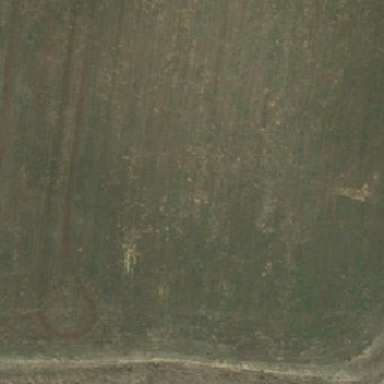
There is an expressway around the vast pasture .